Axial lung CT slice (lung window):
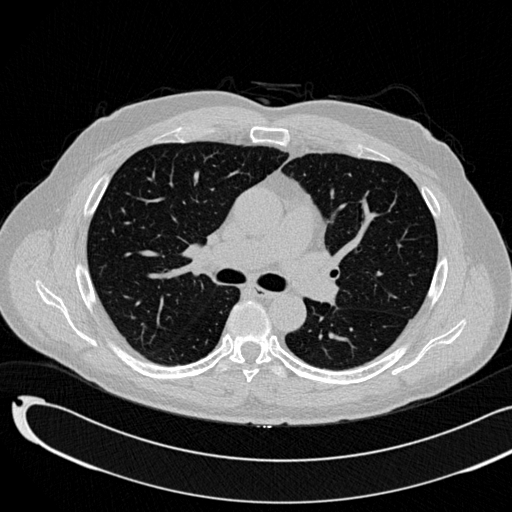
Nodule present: no